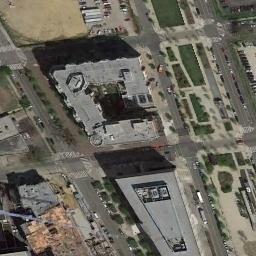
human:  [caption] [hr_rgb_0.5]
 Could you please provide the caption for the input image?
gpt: The commercial area is near the road with many cars .

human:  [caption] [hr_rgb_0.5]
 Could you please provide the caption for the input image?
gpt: A spare commercial area with two gray buildings is surrounded by some roads and some lawns are next to buildings .

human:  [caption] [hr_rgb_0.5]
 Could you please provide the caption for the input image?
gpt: In a business district there are several tall buildings of different shapes and several roads with many cars and many trees .

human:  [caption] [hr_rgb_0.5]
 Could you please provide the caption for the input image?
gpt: There are two tall buildings in the upper left and right corner .

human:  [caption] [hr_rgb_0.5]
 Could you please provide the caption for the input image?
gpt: There are two gray buildings on a commercial area .